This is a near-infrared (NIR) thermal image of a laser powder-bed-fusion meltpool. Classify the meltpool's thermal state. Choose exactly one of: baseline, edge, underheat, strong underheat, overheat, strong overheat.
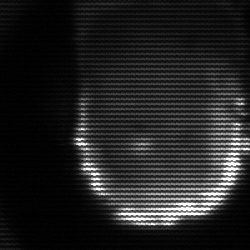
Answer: baseline